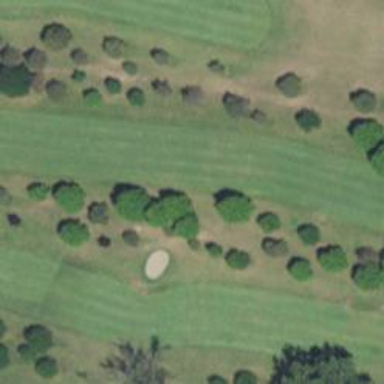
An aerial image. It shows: View of golf hole.